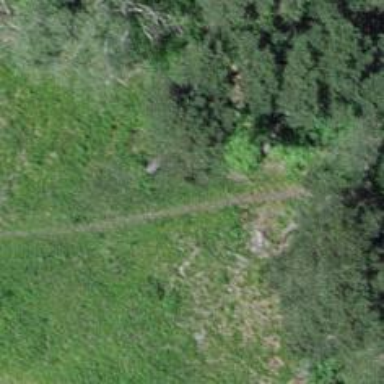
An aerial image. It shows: Path with tracktype grade4.